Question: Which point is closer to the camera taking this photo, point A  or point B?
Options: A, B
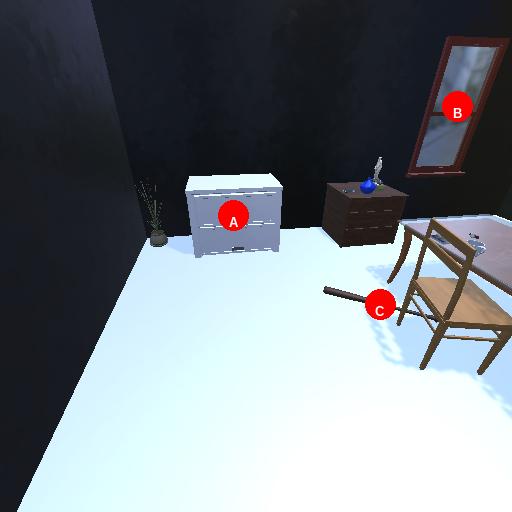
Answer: A